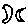
Label: moon